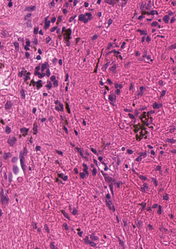
Tumor epithelial tissue: no
Tumor-associated stroma tissue: yes
Normal tissue: no